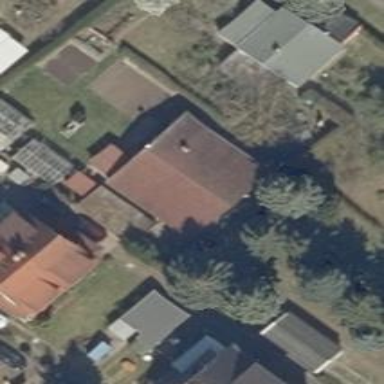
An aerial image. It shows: Detached building.